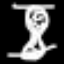
Label: hourglass